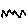
Label: zigzag